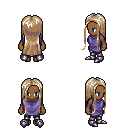
a pixel art fantasy rpg character, female body template, human, dark skin, chain tabard jacket, metal pants, white blonde extra-long hairstyle, metal boots, four views (front, back, left, right), 2x2 character sprite sheet, small pixel art, hard edges, no anti-aliasing